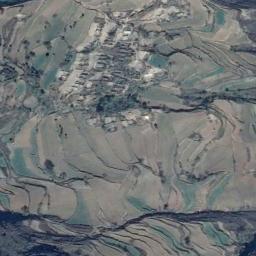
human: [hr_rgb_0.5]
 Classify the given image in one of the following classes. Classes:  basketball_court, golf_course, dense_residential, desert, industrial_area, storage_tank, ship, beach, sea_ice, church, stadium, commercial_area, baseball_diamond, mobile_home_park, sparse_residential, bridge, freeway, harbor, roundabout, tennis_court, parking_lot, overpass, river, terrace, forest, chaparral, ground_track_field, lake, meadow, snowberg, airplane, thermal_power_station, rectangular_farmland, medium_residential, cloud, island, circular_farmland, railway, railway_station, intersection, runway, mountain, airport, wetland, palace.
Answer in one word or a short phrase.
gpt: terrace